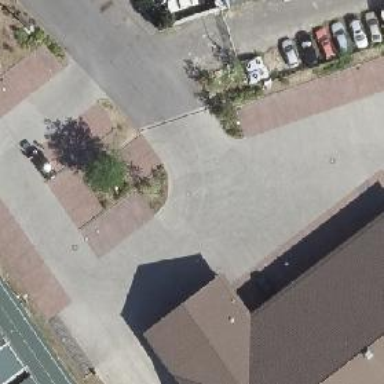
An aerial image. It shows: Parking aisle designated as service road.